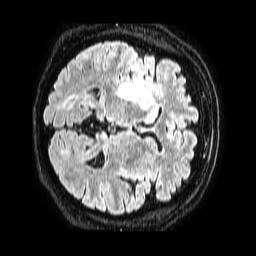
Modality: FLAIR
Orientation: axial
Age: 69
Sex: female
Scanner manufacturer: philips
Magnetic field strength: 1.5 T
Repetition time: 4.8 s
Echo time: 0.3 s